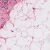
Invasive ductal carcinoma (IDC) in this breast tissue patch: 0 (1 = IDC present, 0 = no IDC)